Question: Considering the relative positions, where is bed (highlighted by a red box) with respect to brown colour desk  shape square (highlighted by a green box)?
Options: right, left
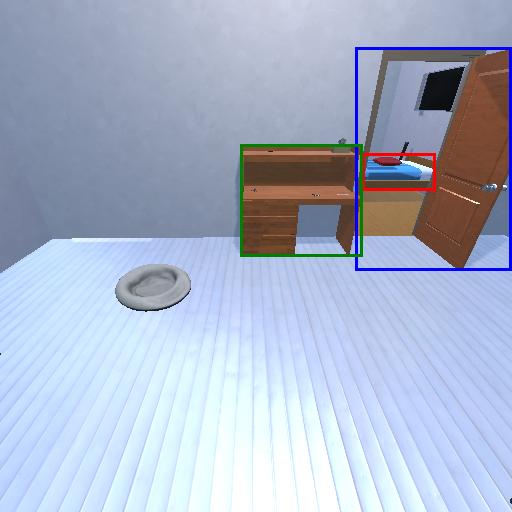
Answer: right